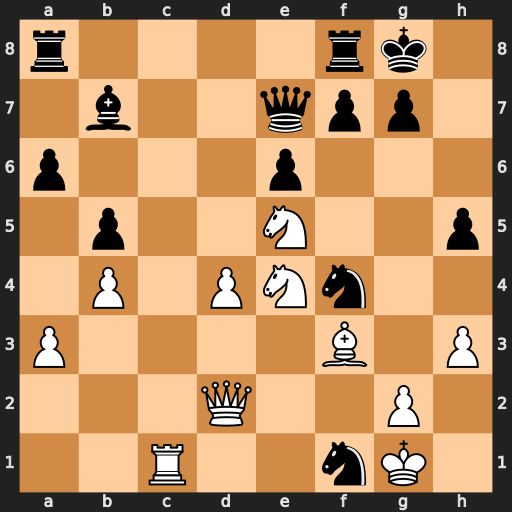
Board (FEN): r4rk1/1b2qpp1/p3p3/1p2N2p/1P1PNn2/P4B1P/3Q2P1/2R2nK1
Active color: w
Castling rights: -
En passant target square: -
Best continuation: Qxf4 Bxe4 Bxe4